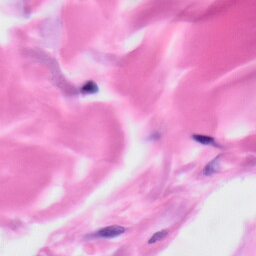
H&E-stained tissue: Skin